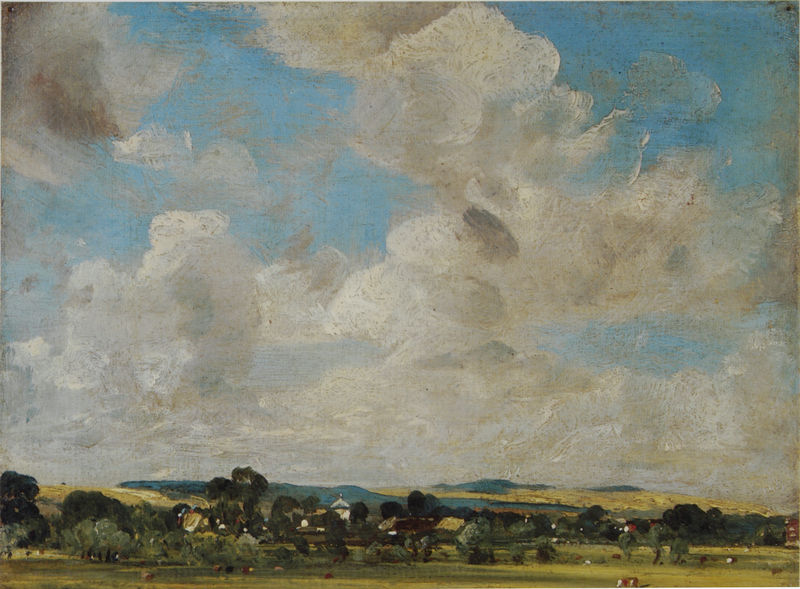
Titel: West Harnham and Harnham Ridge
Künstler: John Constable
Institution: (Privatsammlung)
Schlagwörter: baum, berg, blau, gemälde, gewitter, himmel, meer, schatten, weiß, wolken, bäume, gelb, grob, grün, kirchturm, landschaft, see, stadt, braun, finger, grau, hintergrund, licht, dach, gebäude, gras, haus, rasen, rot, tier, tiere, wiese, wolke, malerei, öl, ebene, feld, felder, ferne, horizont, häuser, hügel, kühe, natur, vieh, weide, weite, wind, gebüsch, kirche, pastos, sonne, wiesen, land, wald, bauern, kirchturmspitze, landleben, turm, bewölkt, deutschland, hellblau, sommer, ruhe, ort, vedute, berge, gebirge, modern, dorf, dächer, kuh, bauernhof, idylle, häuse, ölgemälde, constable, duktus, gris, vert, bauer, ortschaft, village, rinder, weiden, heimat, kirchenturm, druck, wolkig, weß, dynamisch, pinselstriche, dicht, impressionimus, zeit, belebt, ciel, paysage, abdruck, landstrich, niedrig, bleu, dort, nuage, nuages, heuballen, arbres, oil, colline, hollande, wolkenberge, fumee, cheminee, naive, bberge, quellwolken, kumuluswolke, woklig, collines, pays bas, 1850, wait, netherlands, touche visible